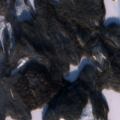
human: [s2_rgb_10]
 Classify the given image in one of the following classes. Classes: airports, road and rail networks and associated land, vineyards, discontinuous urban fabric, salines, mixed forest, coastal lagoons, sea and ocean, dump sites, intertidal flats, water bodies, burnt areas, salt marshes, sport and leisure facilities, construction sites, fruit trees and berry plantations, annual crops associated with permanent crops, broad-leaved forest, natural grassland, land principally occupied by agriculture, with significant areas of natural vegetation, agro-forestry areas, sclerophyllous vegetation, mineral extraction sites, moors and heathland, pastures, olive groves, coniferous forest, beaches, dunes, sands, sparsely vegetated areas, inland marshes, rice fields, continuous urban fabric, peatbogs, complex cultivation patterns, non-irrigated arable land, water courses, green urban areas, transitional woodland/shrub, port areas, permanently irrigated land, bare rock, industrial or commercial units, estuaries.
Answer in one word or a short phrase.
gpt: coniferous forest, transitional woodland/shrub, water bodies